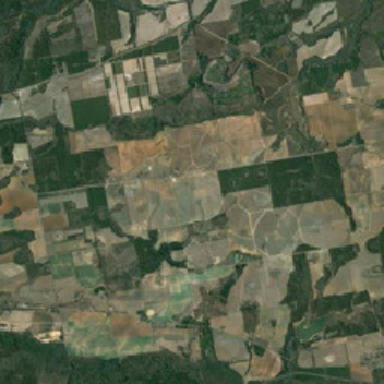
Small farms consist of grass and crops .